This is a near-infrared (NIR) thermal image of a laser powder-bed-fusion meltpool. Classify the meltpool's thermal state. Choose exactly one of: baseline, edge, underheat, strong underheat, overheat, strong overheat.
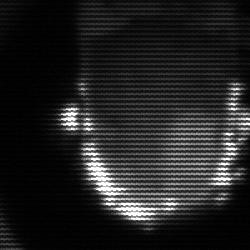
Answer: baseline